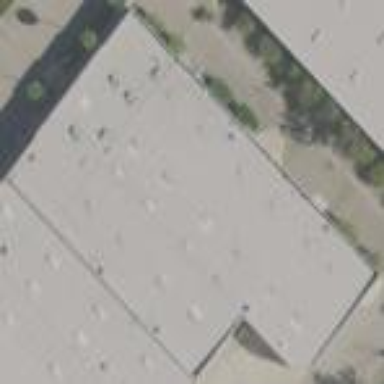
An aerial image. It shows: Warehouse.